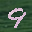
Label: 9